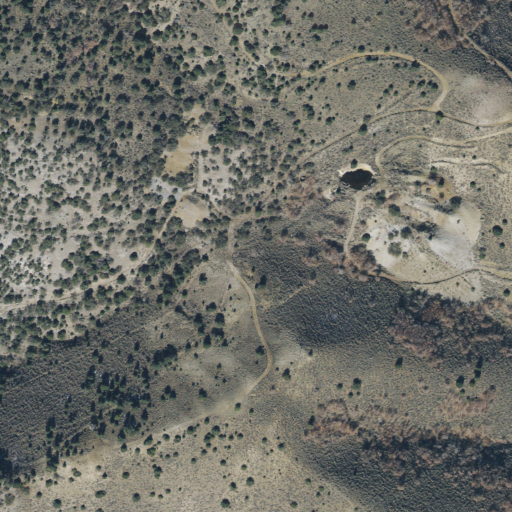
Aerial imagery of gap in Utah named Sioux Pass containing evergreen forest, shrub, deciduous forest, and grassland